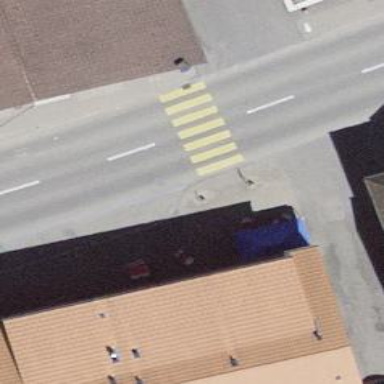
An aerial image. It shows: Zebra crossing on the road.